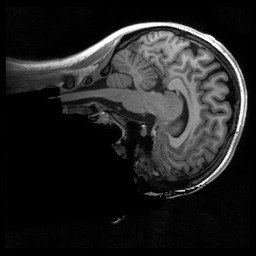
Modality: T1w
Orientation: sagittal
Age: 24
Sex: female
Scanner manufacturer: siemens
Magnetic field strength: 3 T
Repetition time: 2.3 s
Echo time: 0.00298 s